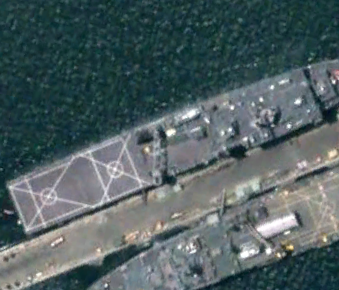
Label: combat